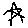
Label: star